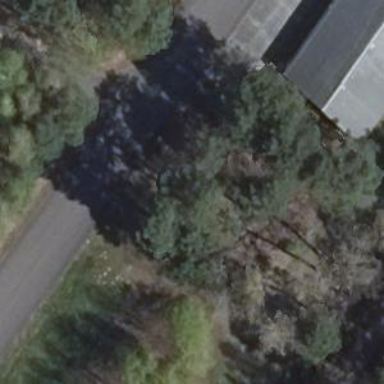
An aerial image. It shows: Forest with evergreen needle-leaved trees.